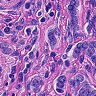
Metastatic tissue present: yes